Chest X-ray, PA view. Patient: 30 years old, sex F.
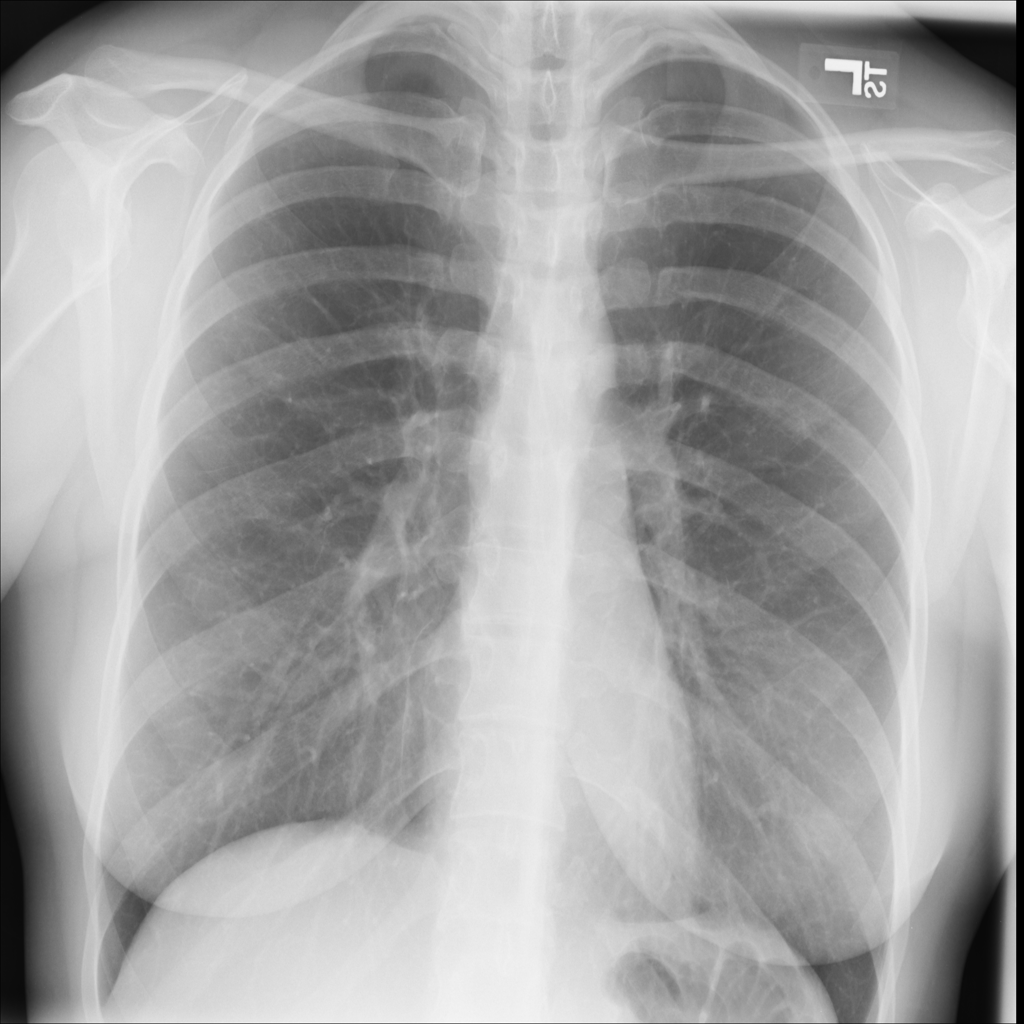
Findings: No Finding